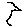
Label: bird